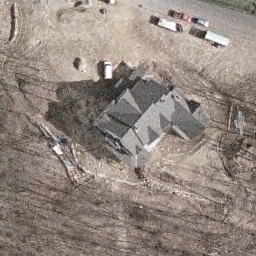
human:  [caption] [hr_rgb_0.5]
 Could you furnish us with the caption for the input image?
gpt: A villa with grey roofs is in the sparse residential area .

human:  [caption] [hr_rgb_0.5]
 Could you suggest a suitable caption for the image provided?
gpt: A villa with grey roofs is surrounded by some withered plants and lawn in the sparse residential area .

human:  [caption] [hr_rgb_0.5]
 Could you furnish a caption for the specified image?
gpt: A villa with some withered plants surrounded is in the sparse residential area .

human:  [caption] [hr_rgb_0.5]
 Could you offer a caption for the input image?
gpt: This is a sparse residential area with a villa surrounded by some withered plants and lawn .

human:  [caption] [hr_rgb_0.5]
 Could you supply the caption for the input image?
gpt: A villa with some withered plants surrounded .